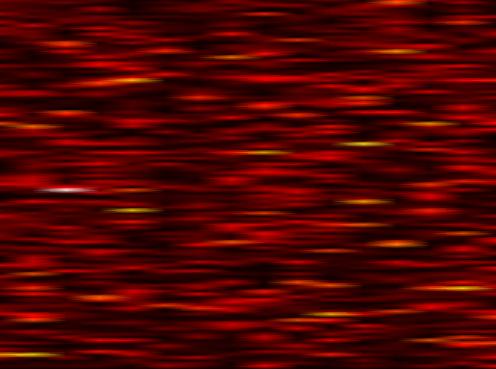
Label: FOFDM